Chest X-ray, AP view. Patient: 52 years old, sex F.
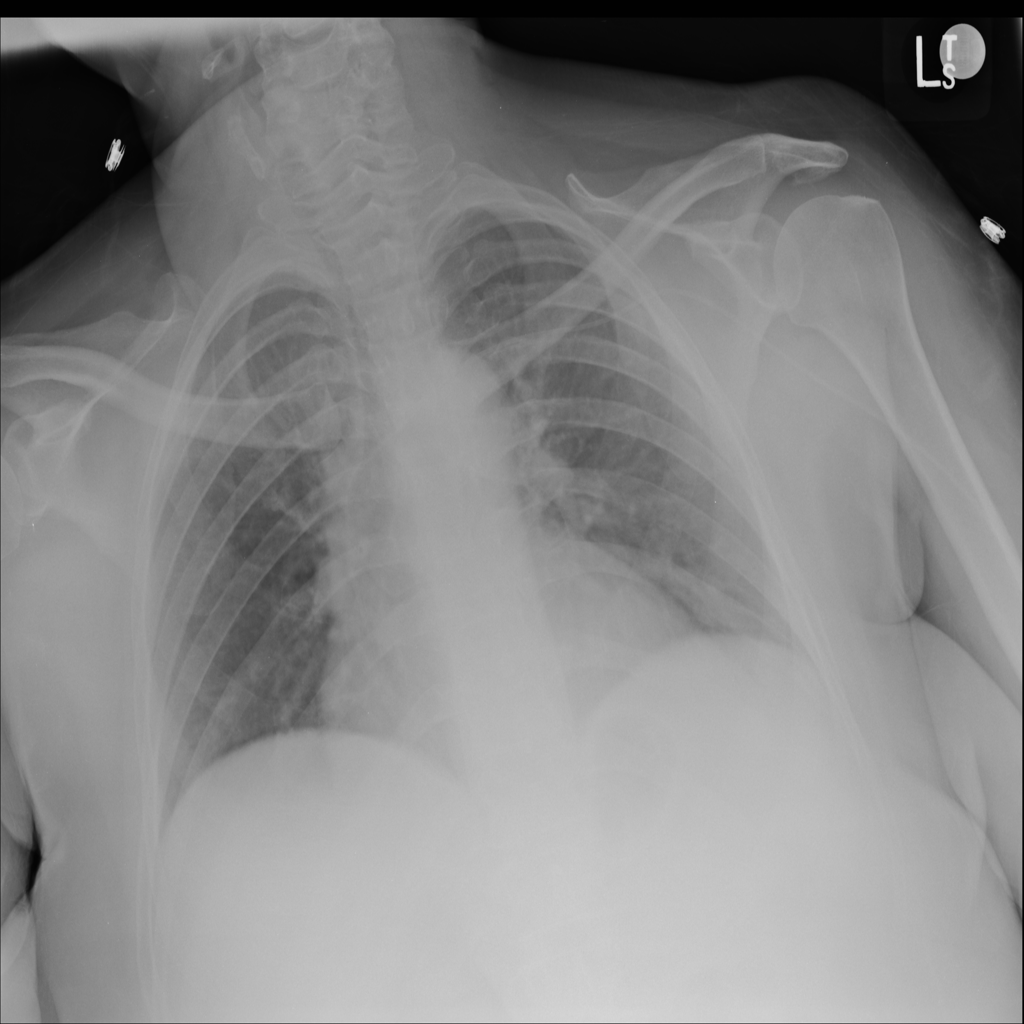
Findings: No Finding